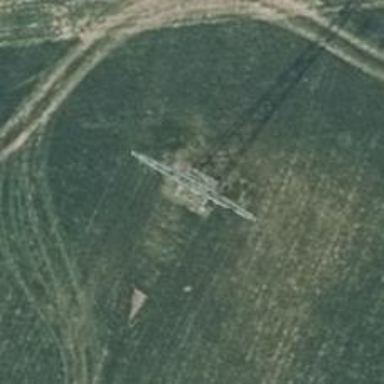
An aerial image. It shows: Power tower.